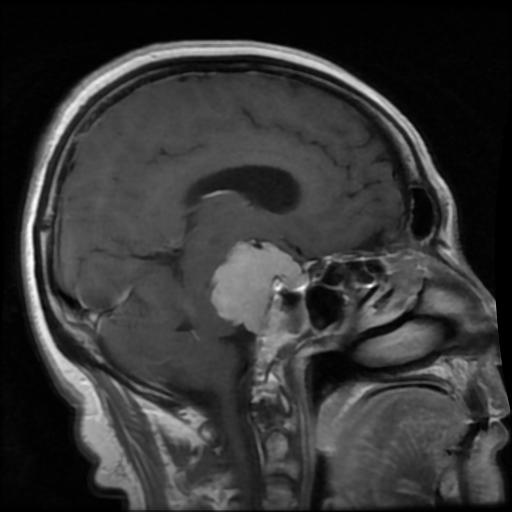
Label: meningioma